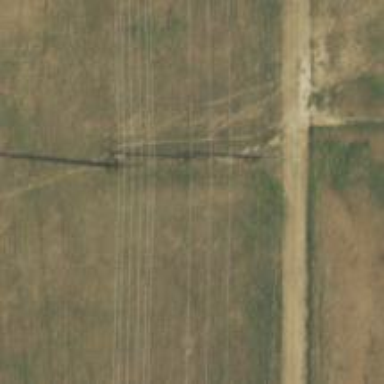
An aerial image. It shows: H-frame power tower with distinctive design.